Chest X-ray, PA view. Patient: 54 years old, sex M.
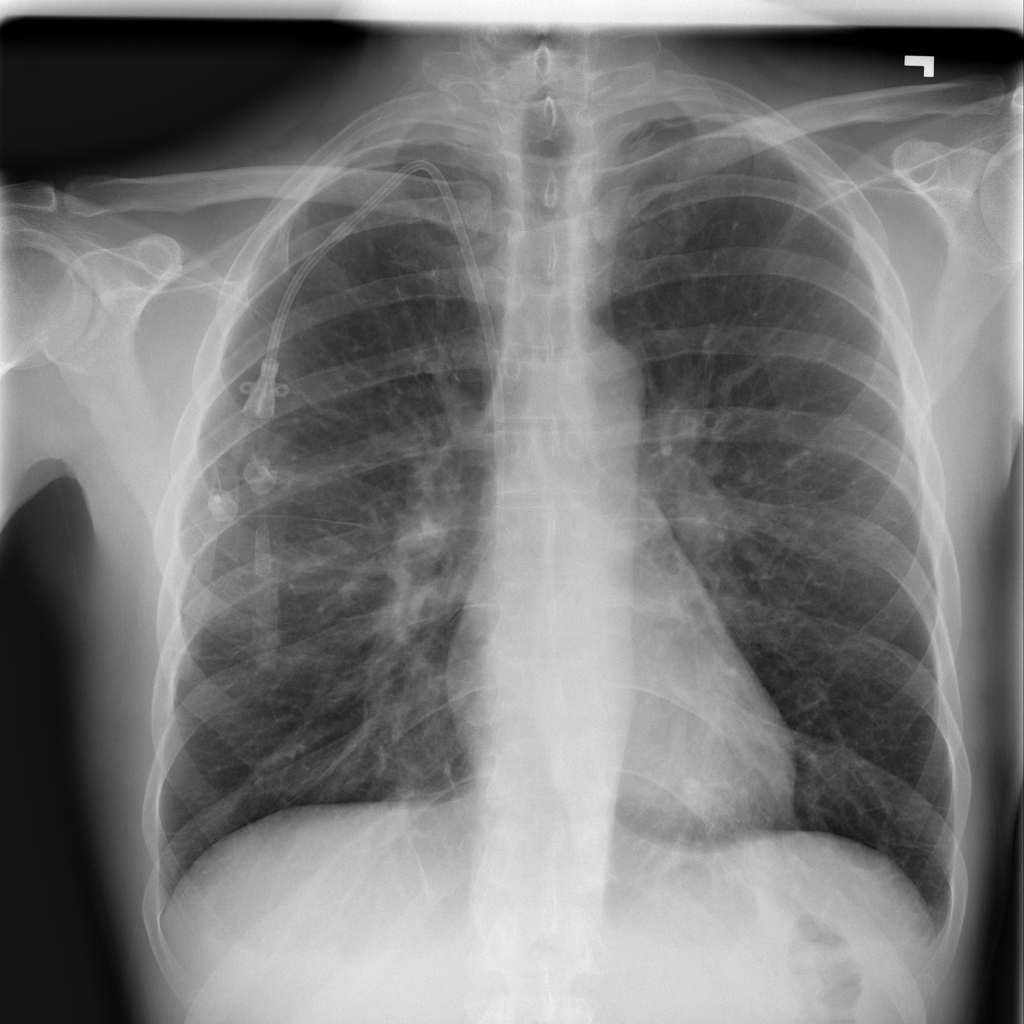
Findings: Infiltration